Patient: sex M, age 66
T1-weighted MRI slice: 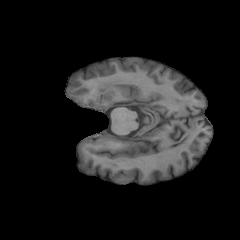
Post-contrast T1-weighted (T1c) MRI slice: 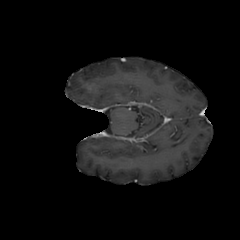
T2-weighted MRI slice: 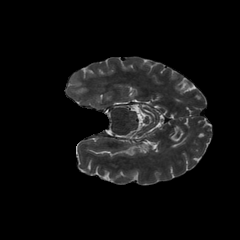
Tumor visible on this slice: yes
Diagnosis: Astrocytoma, IDH-wildtype
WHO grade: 2